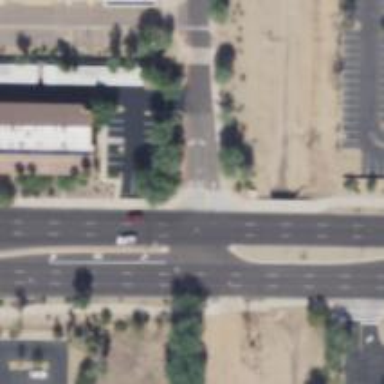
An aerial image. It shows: Secondary link road with asphalt surface.